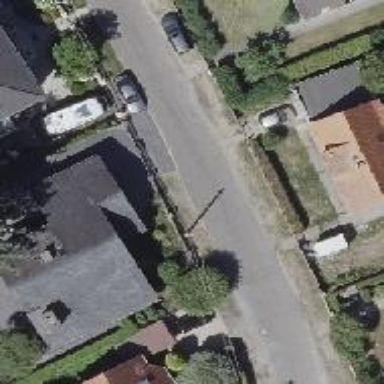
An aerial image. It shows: Driveway.